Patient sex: M
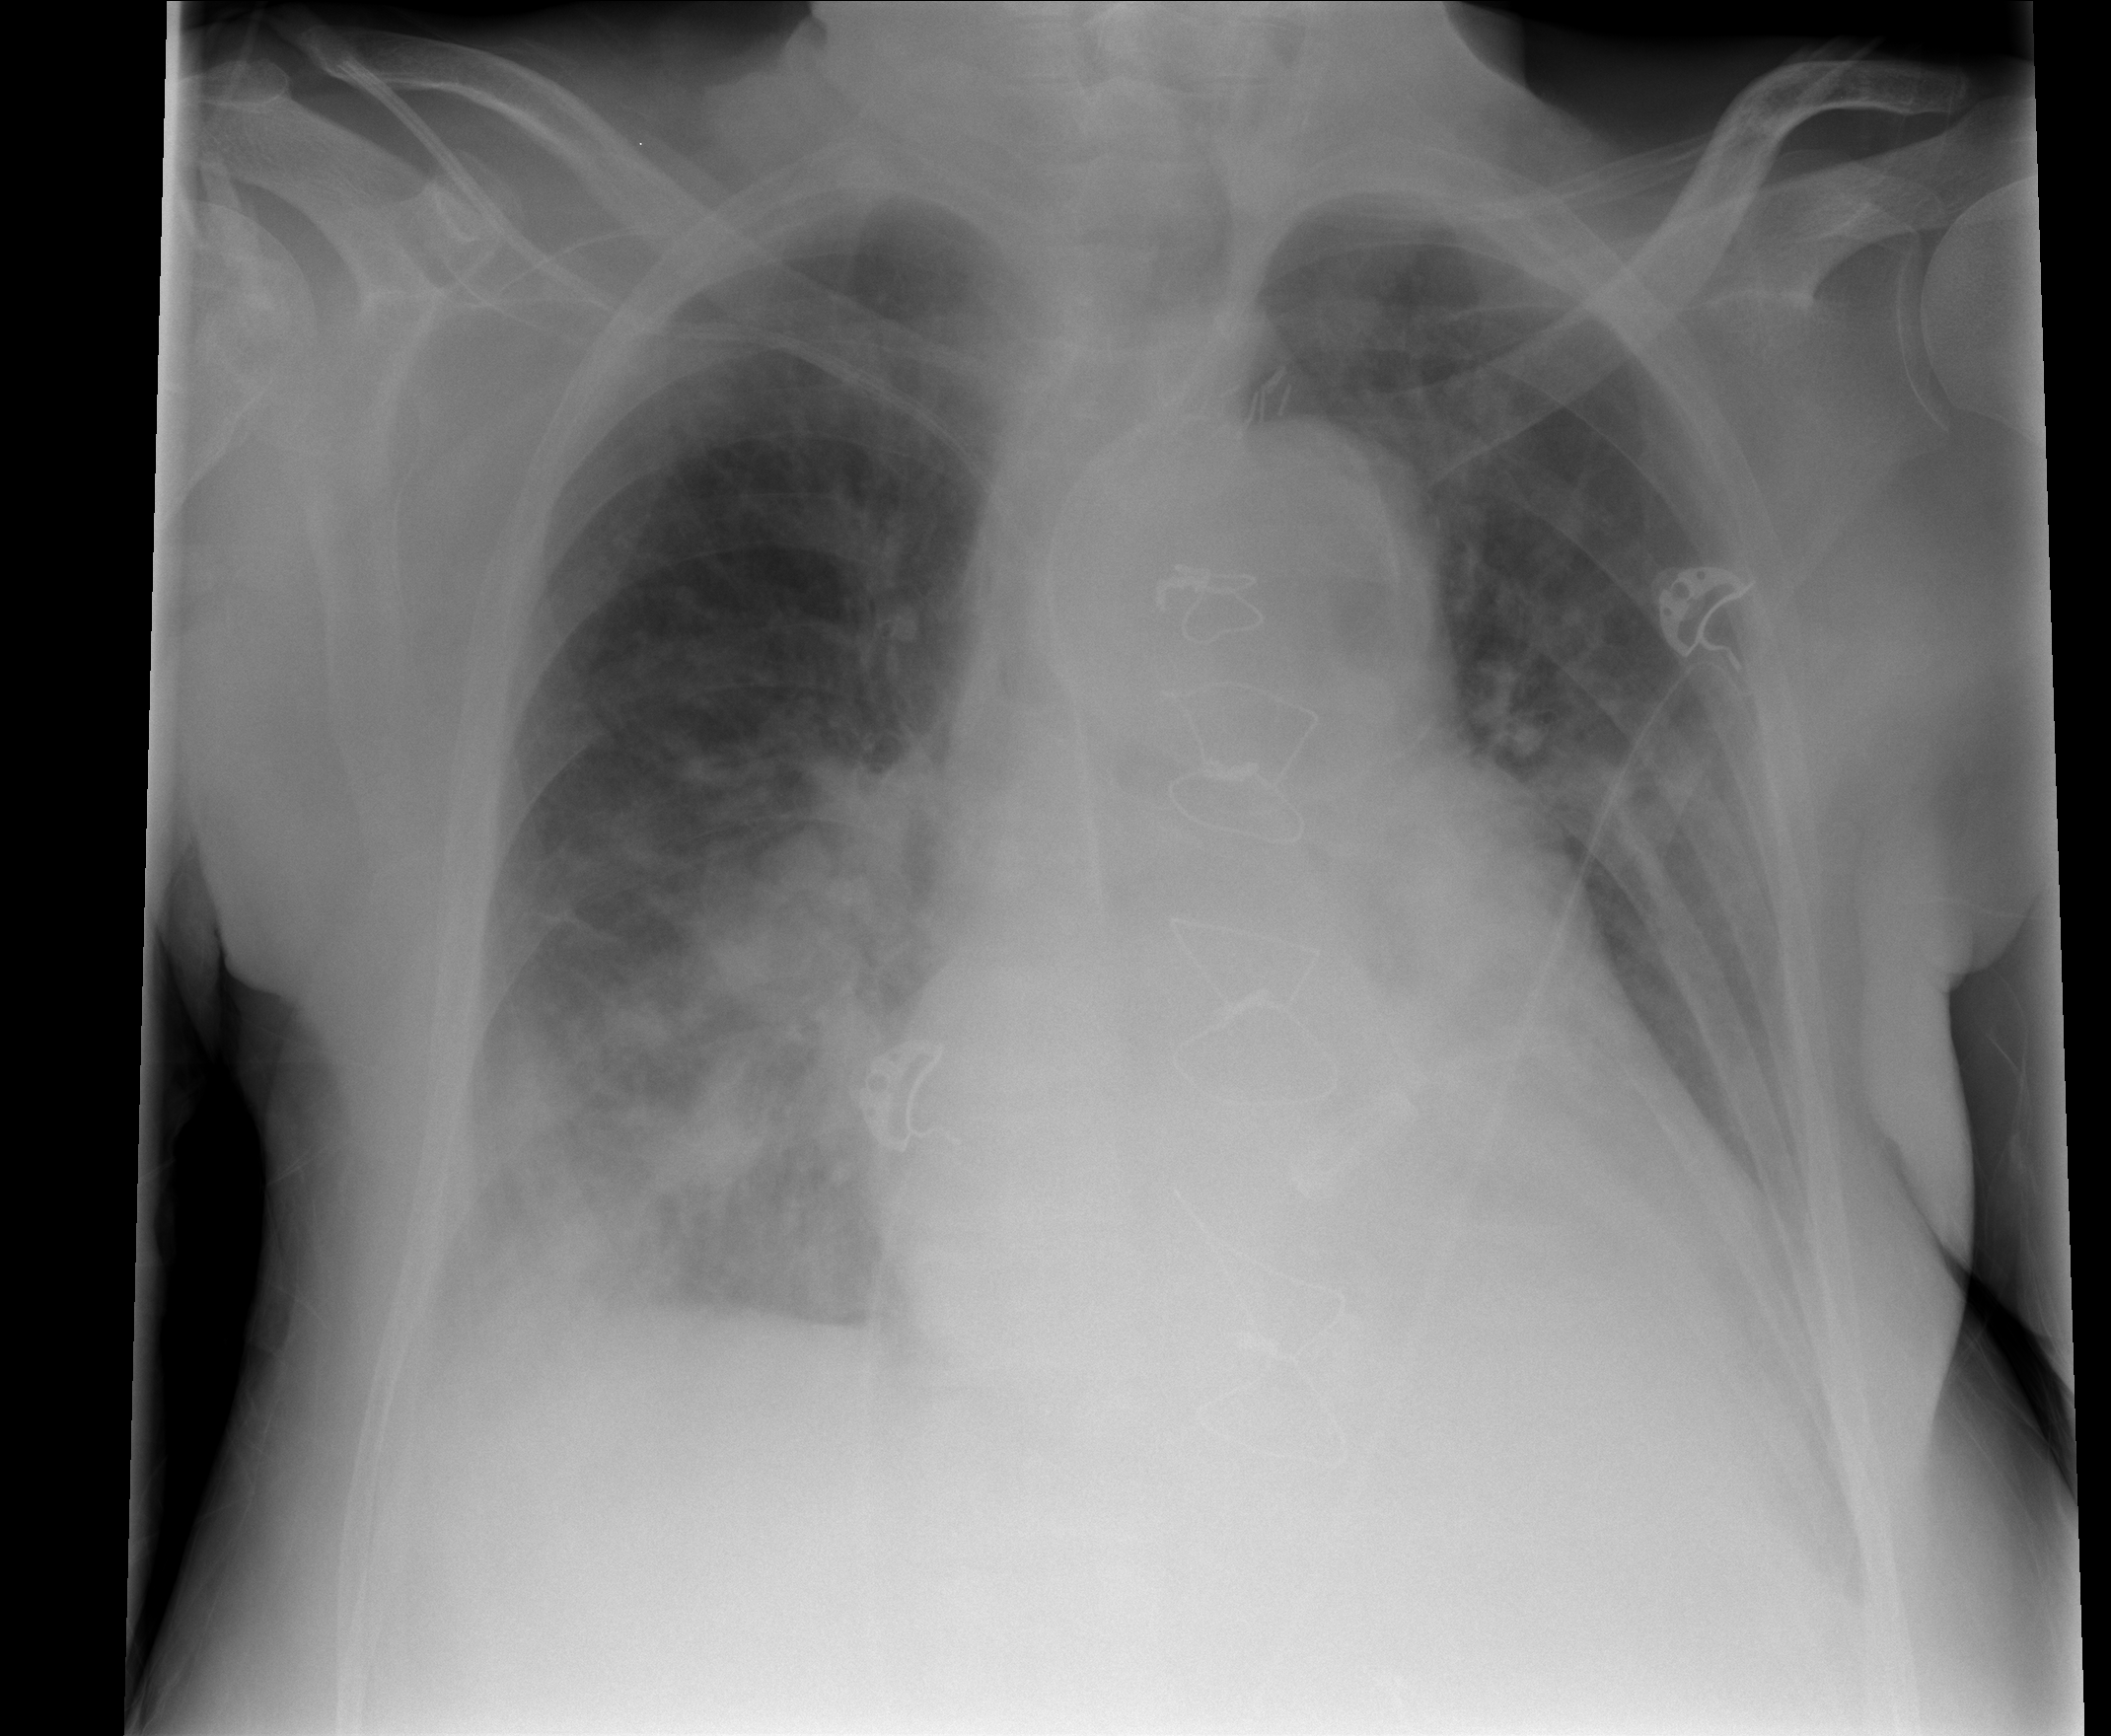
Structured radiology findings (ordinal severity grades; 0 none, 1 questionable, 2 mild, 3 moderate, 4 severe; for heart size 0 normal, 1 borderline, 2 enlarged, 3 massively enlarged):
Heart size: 2
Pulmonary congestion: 2
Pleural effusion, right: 2
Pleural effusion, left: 0
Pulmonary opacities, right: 2
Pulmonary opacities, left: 0
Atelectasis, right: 0
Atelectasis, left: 0